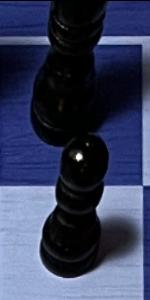
Label: Pawn_Black